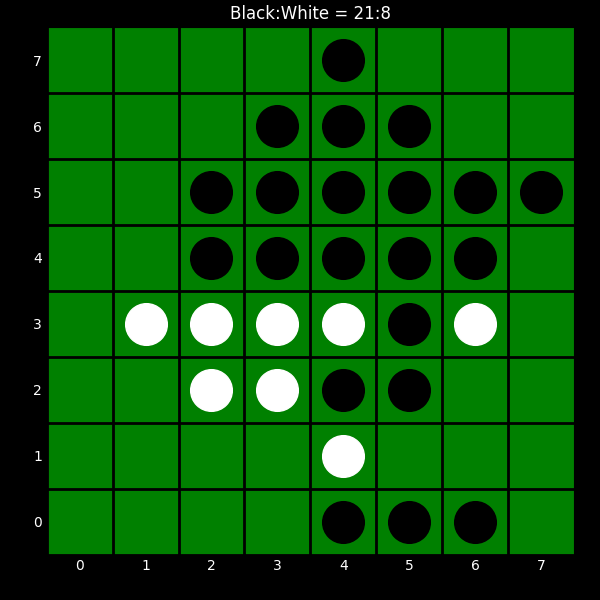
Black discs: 21
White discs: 8